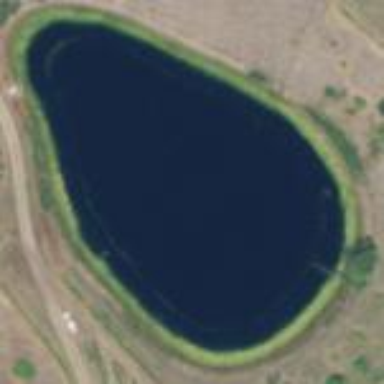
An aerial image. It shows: Water pond in the natural surroundings. The pond is categorized in the land use as reservoir for water storage.